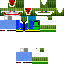
A female skeleton skin with dark skin, wearing brown helmet dressed in a green hoodie and black pants, featuring a closed mouth.